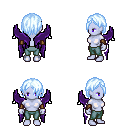
a pixel art fantasy rpg character, female body template, dark elf, purple skin, purple wings, teal pants, white cyan bangs hairstyle, cloth bracers, four views (front, back, left, right), 2x2 character sprite sheet, small pixel art, hard edges, no anti-aliasing